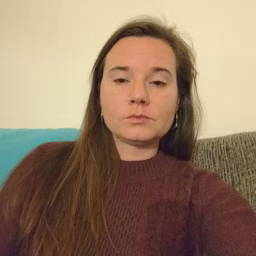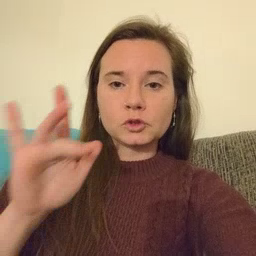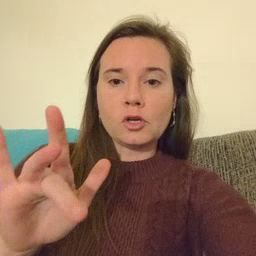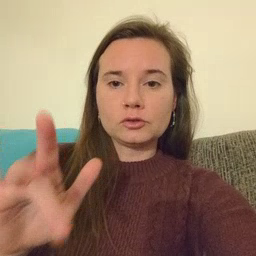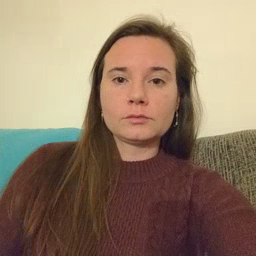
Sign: touch